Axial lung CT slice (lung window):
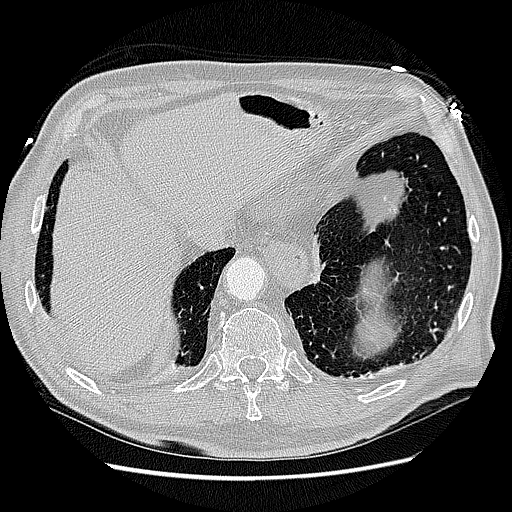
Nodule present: no